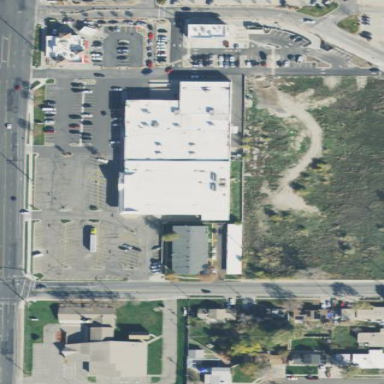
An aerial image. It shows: Retail building.